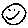
Label: smiley face